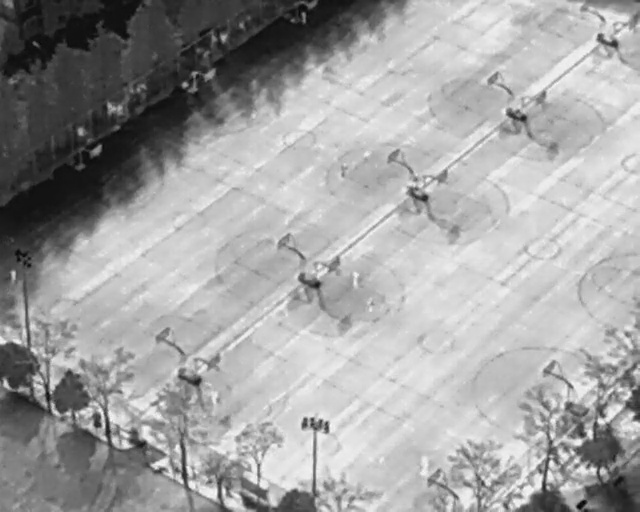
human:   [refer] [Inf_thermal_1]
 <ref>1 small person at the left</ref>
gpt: <box>[[0, 53, 3, 54, 2]]</box>